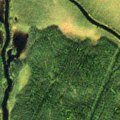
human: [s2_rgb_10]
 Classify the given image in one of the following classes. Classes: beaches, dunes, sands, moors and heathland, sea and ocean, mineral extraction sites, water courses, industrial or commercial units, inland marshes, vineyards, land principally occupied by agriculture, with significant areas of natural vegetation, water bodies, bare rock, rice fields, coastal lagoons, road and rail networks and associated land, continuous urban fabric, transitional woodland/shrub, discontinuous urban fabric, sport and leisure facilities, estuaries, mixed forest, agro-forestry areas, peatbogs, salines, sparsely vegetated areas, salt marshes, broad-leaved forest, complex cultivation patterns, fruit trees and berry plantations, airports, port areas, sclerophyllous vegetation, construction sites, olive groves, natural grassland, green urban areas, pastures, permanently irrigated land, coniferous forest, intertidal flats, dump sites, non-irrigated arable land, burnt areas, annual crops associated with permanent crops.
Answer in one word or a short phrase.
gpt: coniferous forest, transitional woodland/shrub